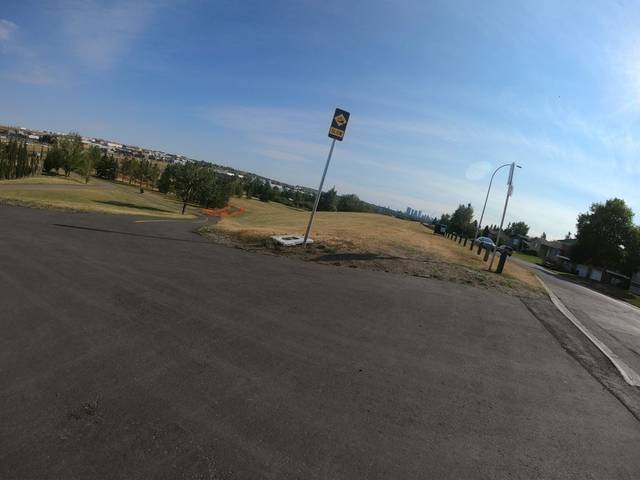
Region: Canada
Coordinates: 51.109, -114.053